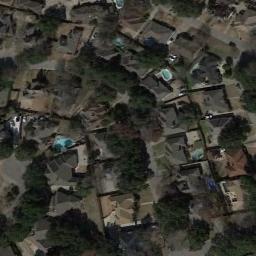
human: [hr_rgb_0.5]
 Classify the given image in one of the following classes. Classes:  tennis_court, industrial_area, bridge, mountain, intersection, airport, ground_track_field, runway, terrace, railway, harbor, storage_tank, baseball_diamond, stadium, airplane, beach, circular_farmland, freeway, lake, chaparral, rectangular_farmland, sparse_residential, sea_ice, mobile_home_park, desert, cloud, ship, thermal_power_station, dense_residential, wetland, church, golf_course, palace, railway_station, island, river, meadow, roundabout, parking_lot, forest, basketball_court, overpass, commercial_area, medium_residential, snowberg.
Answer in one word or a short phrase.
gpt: dense_residential